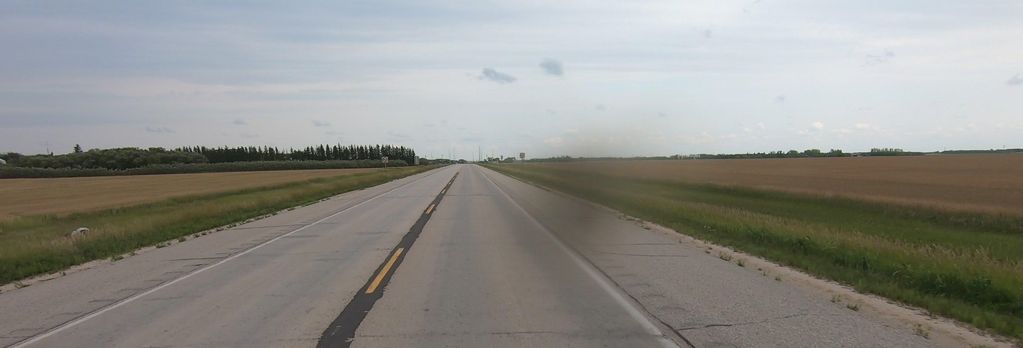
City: winnipeg